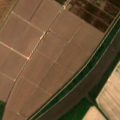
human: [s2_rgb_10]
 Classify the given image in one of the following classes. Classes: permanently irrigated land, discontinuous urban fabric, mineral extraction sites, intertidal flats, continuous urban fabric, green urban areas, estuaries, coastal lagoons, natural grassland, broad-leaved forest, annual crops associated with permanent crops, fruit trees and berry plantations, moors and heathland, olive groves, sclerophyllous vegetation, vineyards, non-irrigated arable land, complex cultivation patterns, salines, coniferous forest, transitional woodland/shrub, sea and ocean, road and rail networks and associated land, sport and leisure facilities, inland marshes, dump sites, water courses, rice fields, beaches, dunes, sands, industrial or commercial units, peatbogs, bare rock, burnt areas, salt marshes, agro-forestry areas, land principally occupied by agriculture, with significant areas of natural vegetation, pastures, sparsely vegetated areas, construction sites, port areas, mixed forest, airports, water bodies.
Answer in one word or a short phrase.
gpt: permanently irrigated land, rice fields, pastures, inland marshes, estuaries